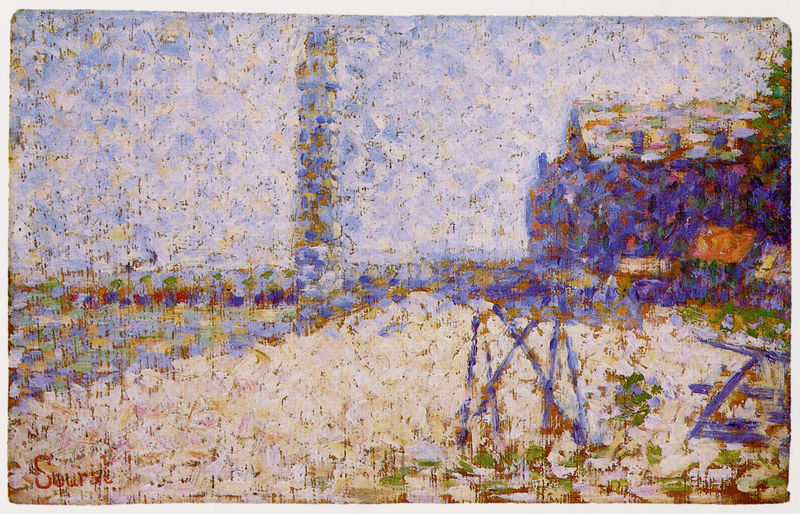
Titel: L'Hospice et le Phare de Honfleur, étude
Künstler: Georges Pierre Seurat
Institution: Privatsammlung
Schlagwörter: baum, blau, gemälde, himmel, meer, wasser, weiß, fluss, grün, impressionismus, landschaft, ocker, sand, see, stadt, ufer, bunt, frankreich, hell, licht, orange, dach, gebäude, haus, rot, wiese, zaun, beige, signatur, horizont, häuser, kirche, pflanzen, kontrast, boote, schornstein, turm, farbig, küste, strand, ansicht, moderne, pointilismus, abstrakt, farben, modern, lila, violett, fabrik, rand, industrie, steg, impressionistisch, monet, gestell, wiss, impression, pfosten, punkte, gerüst, gestade, leuchtturm, tupfen, tupfer, quadrate, seurat, signac, pointillismus, pointilistisch, georges seurat, industrielandschaft, farbpunkte, poinitilismus, farbflecken, horizonz, blue, pointilismuns, punktur, sourse, stelzenhütte, suera